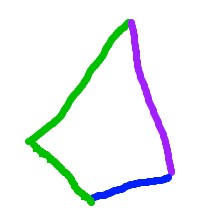
Shape: kite